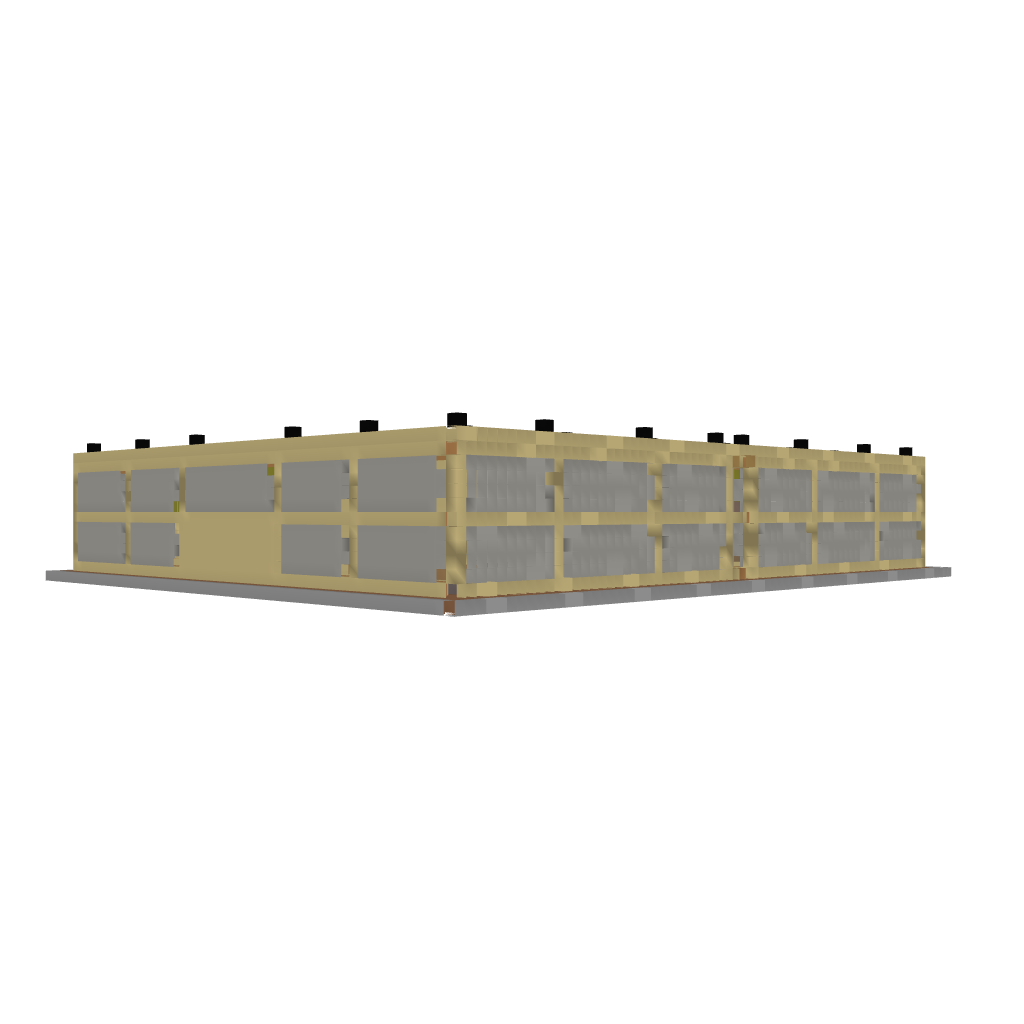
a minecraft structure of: Modern Mansion